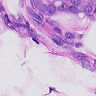
Metastatic tissue present: yes